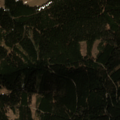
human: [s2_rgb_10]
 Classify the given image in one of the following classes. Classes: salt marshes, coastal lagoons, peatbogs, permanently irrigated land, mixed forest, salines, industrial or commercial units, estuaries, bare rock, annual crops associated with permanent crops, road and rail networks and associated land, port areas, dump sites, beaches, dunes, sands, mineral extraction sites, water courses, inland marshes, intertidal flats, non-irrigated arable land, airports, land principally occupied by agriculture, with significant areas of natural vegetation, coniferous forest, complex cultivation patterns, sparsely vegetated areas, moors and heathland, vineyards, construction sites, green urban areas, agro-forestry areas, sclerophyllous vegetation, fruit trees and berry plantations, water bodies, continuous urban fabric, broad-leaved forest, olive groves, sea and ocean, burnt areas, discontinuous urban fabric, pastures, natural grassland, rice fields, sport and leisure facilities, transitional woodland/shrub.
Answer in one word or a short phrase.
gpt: coniferous forest, natural grassland